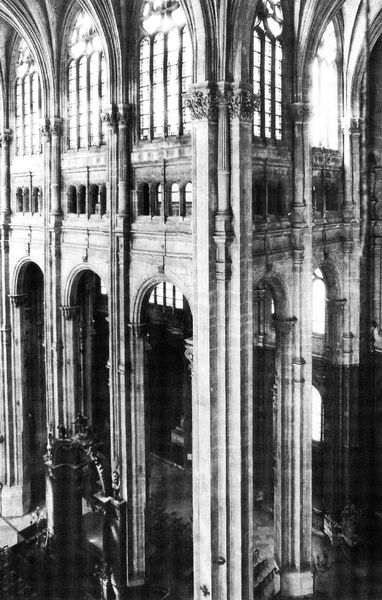
Titel: Saint-Eustache in Paris
Standort: Paris, Saint-Eustache (EU - F)
Schlagwörter: fenster, frankreich, glas, grau, pfeiler, säule, säulen, innenraum, kirche, england, gotik, ecke, bogen, empore, hoch, fotografie, gewölbe, höhe, kirch, religion, dom, scheiben, altar, kapitelle, kathedrale, kapitell, mittelschiff, amiens, dienst, dienste, gotisch, seitenschiff, triforium, altarraum, chor, aufnahme, christentum, maßwerk, rundgang, hallenkirche, oberlicht, frühgotik, innenaufnahme, dienstbogen, säulenbpgen